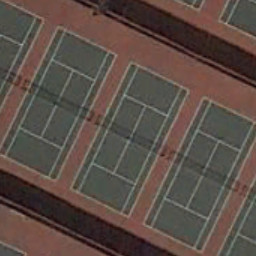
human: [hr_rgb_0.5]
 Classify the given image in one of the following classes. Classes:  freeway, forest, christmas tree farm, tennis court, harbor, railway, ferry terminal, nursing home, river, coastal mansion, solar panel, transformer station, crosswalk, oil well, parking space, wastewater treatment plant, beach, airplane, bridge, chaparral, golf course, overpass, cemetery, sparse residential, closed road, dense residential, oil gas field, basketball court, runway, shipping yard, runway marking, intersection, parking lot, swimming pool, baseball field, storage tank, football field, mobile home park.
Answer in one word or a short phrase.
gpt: tennis court